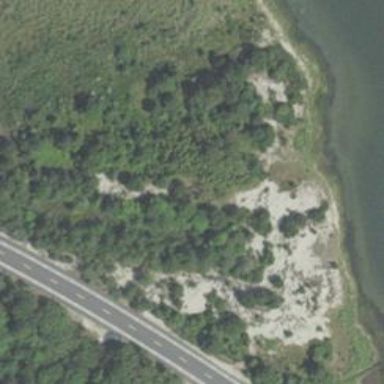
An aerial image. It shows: Sandy dune with natural beauty.